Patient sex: M
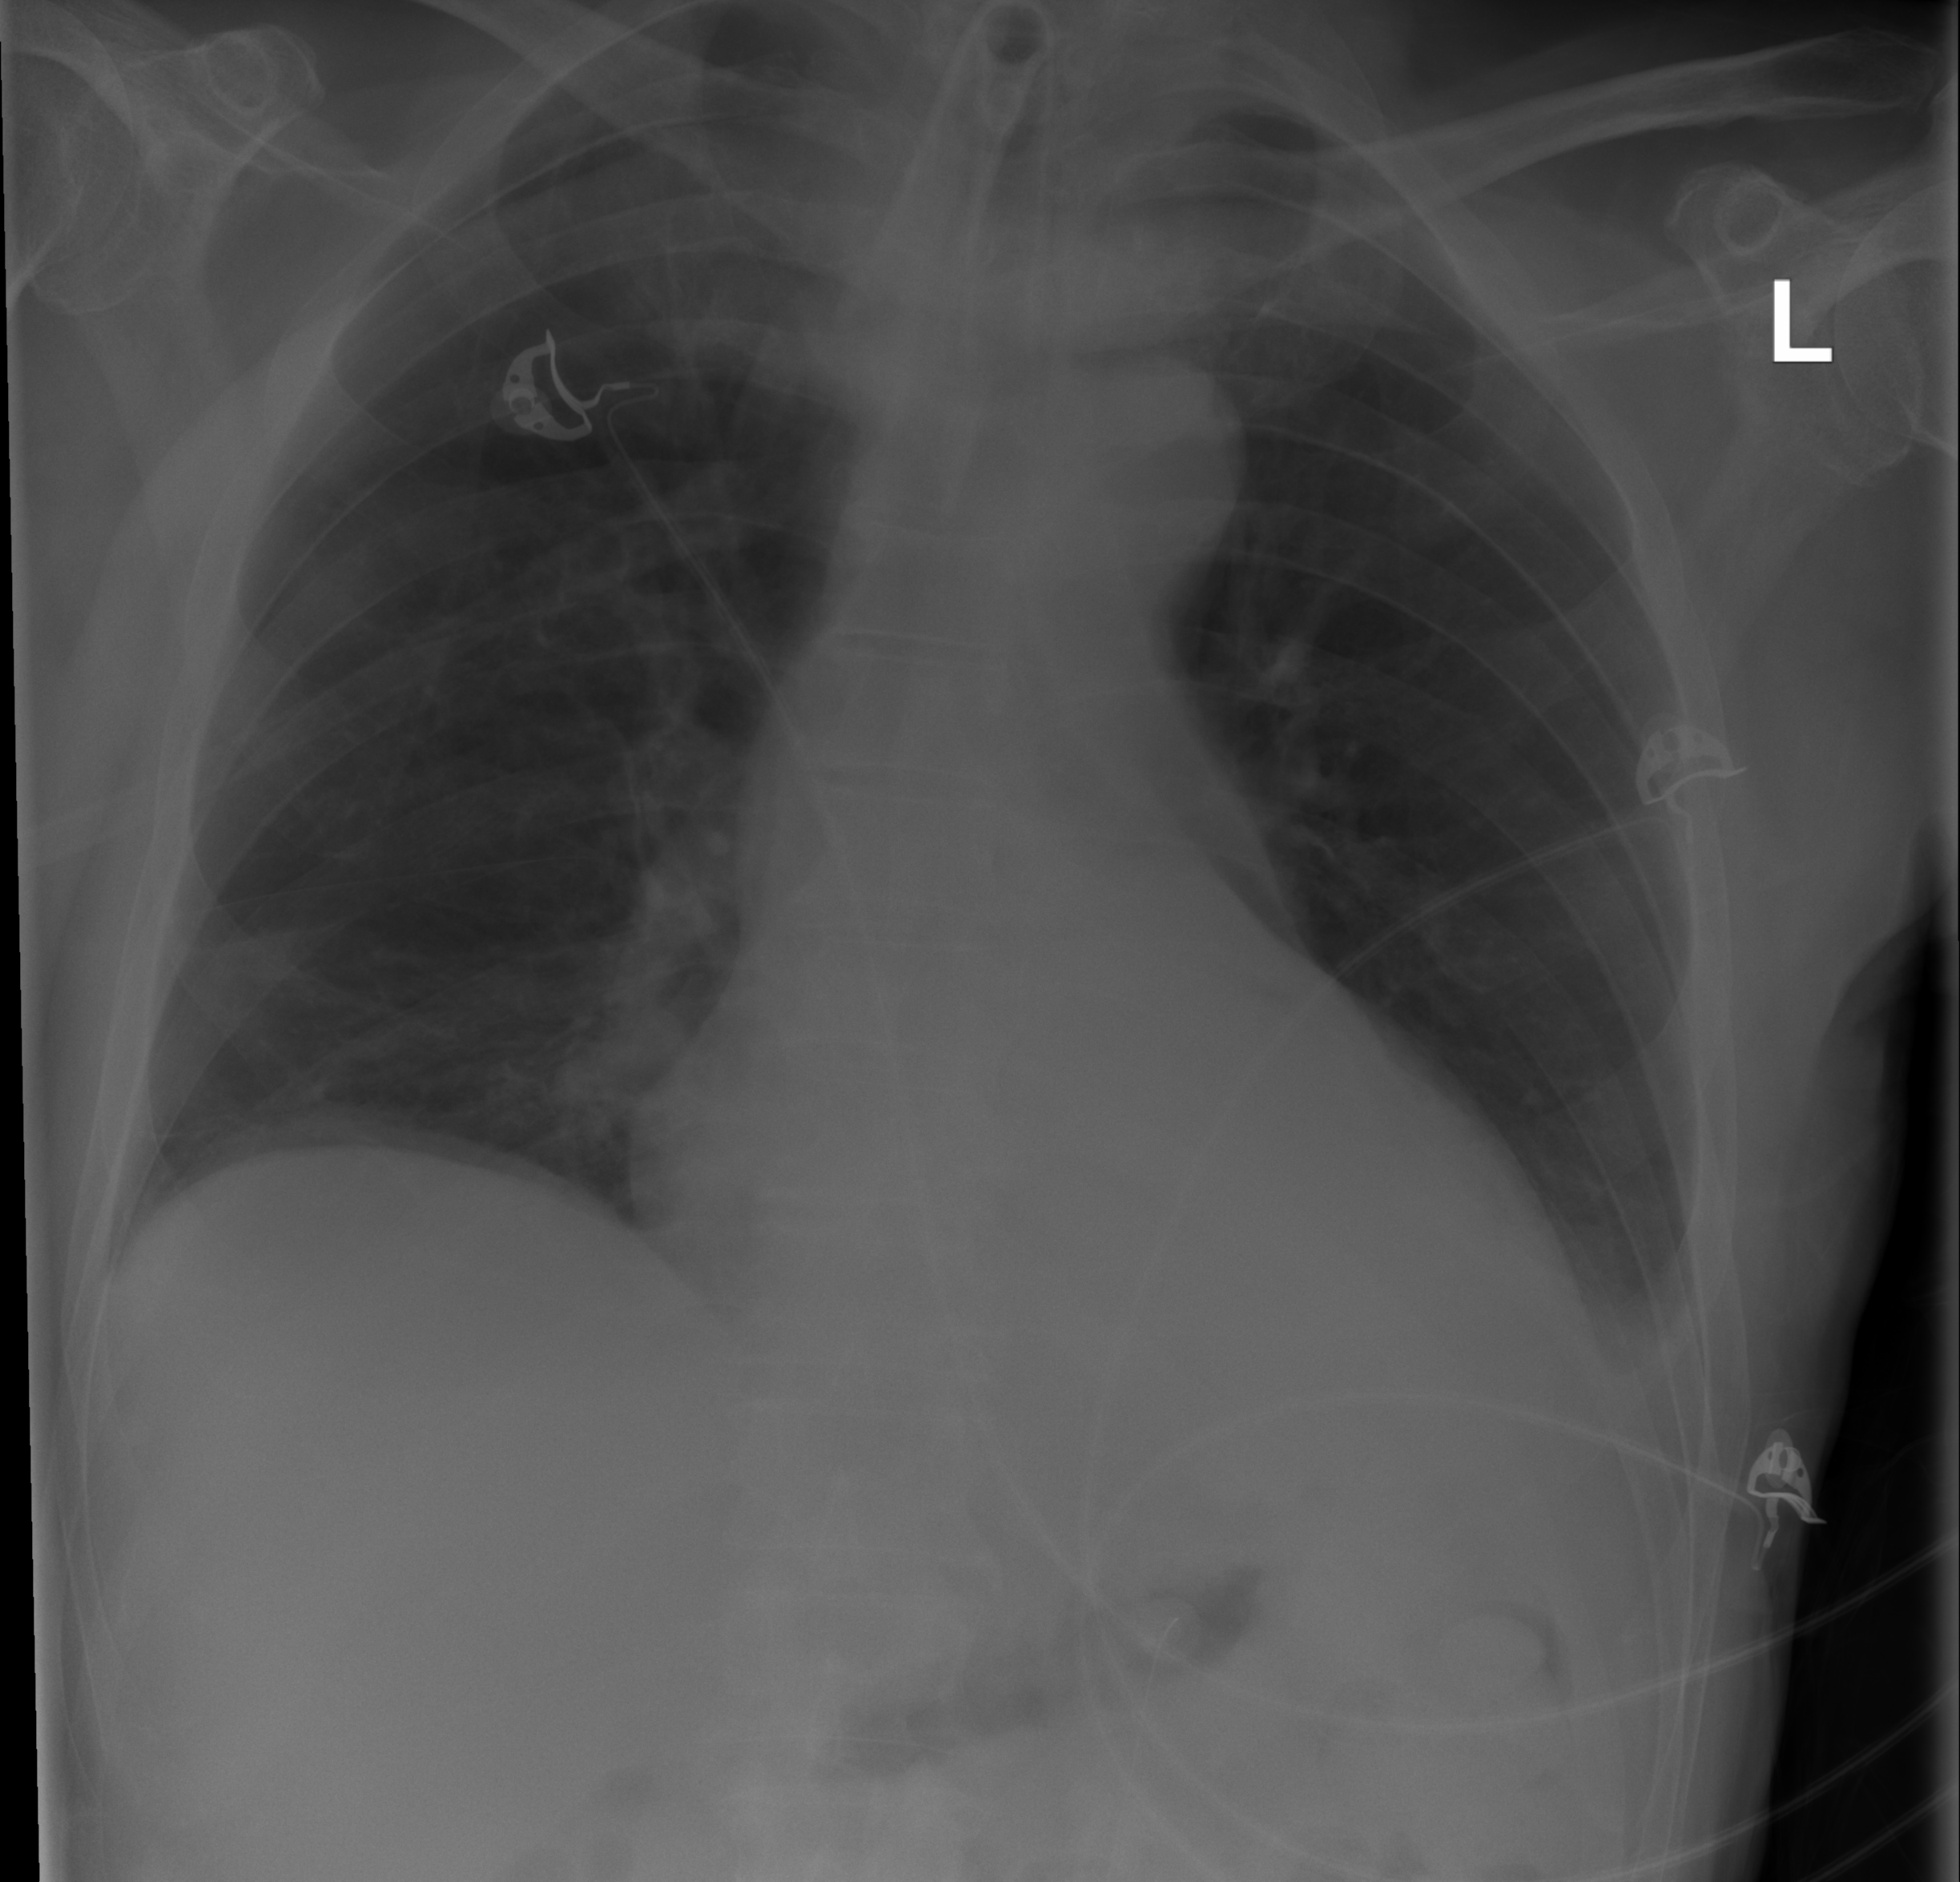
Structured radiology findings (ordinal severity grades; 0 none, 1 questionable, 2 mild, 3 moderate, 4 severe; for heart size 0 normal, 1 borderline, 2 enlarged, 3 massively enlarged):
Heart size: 1
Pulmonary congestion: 0
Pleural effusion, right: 0
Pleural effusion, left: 2
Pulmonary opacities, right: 0
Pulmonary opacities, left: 0
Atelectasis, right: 0
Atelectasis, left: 2